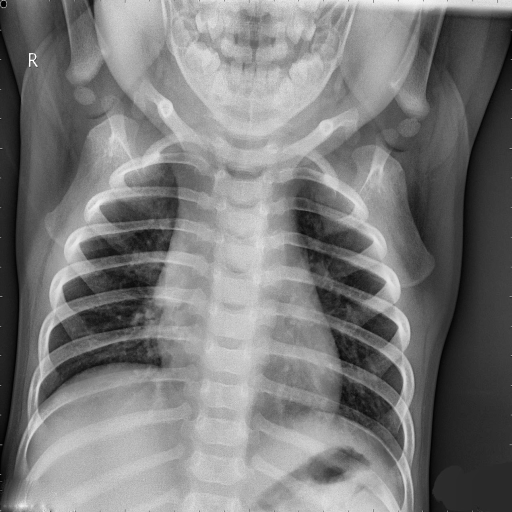
Finding: NORMAL